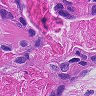
Metastatic tissue present: yes